Field crop: maize
Growth stage: 1
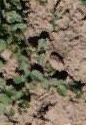
Species: convolvulus